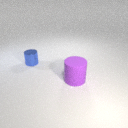
small blue metal cylinder behind large purple rubber cylinder